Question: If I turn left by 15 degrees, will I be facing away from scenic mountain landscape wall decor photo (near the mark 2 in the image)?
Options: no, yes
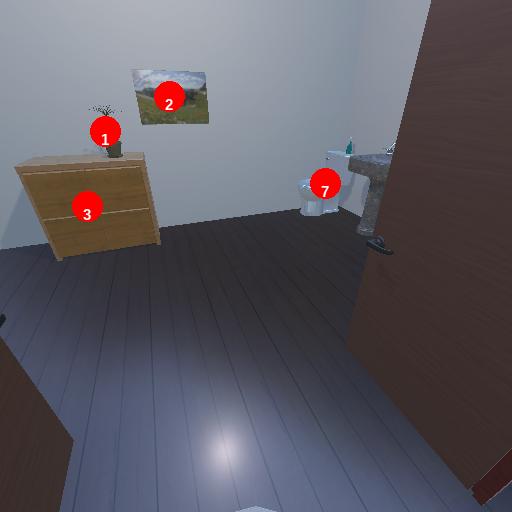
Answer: no